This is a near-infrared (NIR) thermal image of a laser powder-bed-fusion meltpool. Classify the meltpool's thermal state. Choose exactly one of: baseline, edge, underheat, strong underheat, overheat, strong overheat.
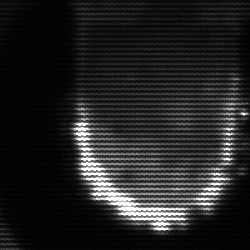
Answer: baseline